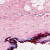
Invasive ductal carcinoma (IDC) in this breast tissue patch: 0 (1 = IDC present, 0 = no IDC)